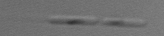
Label: Skeletonema